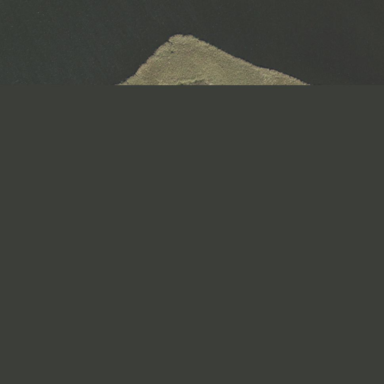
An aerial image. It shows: Island.